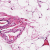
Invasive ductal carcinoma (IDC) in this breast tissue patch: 0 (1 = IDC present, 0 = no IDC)